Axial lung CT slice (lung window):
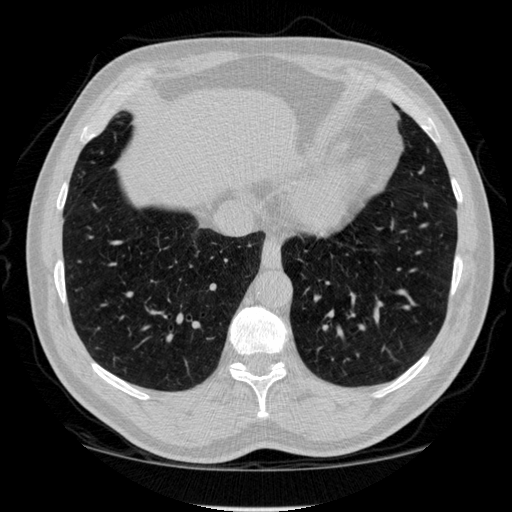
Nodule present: no